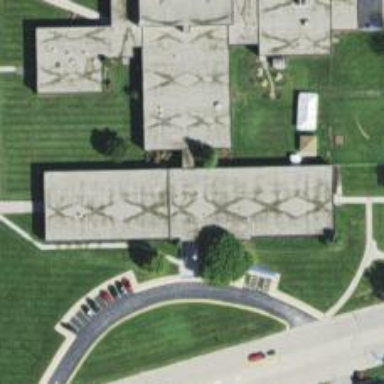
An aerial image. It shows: School.